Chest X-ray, PA view. Patient: 49 years old, sex M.
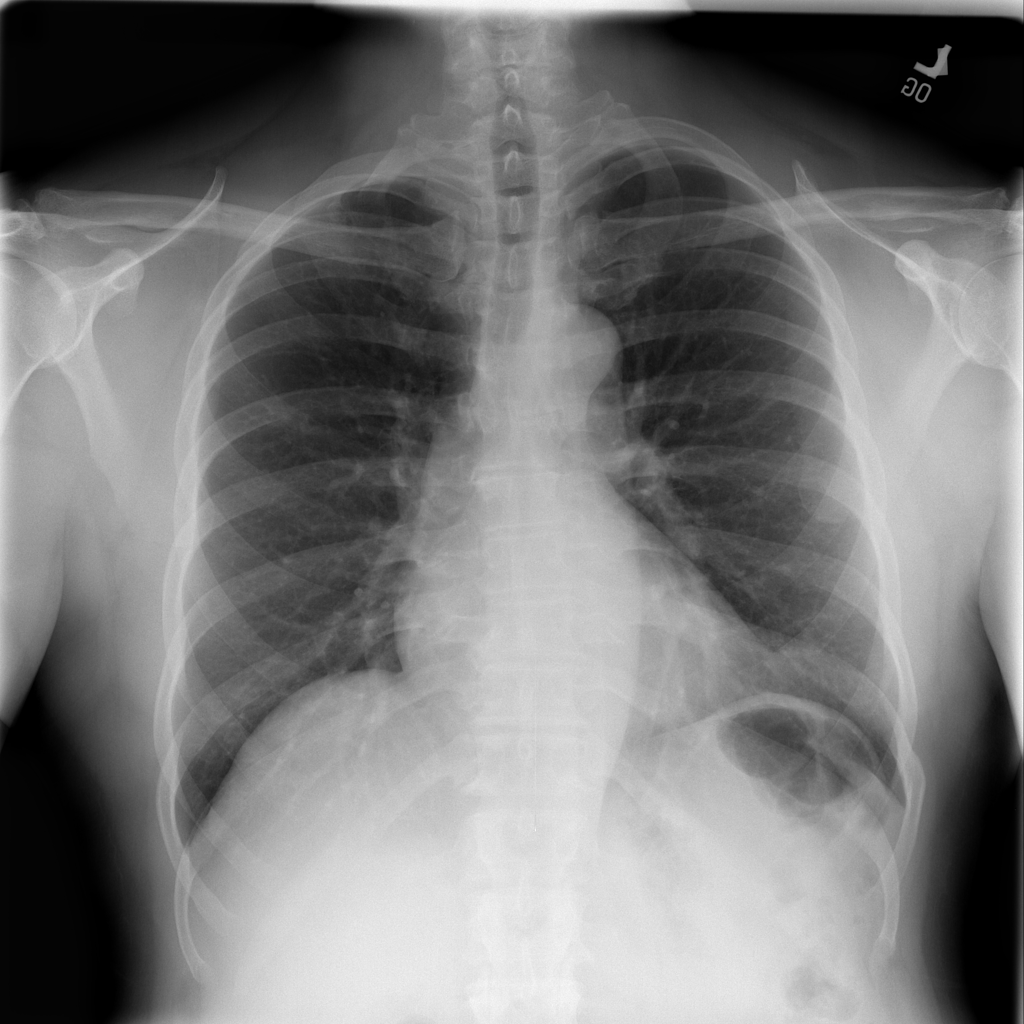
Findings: No Finding